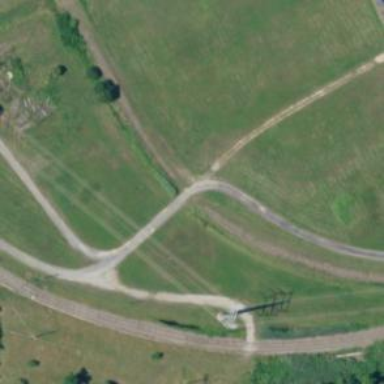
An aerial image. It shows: Level crossing along the railway.